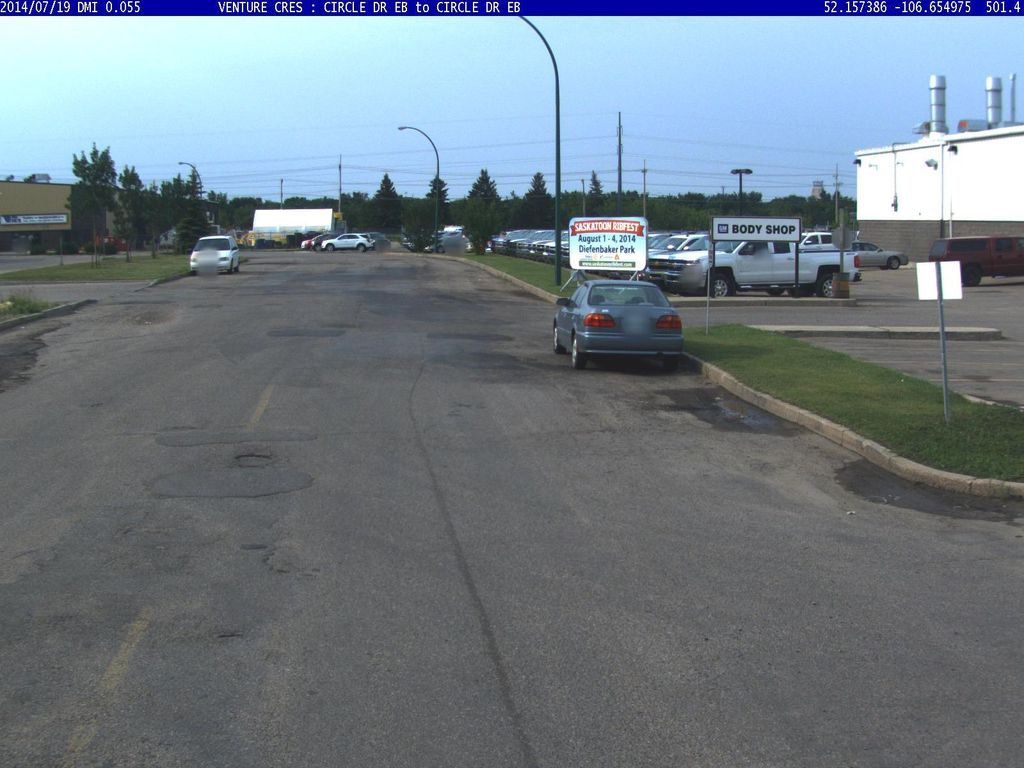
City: saskatoon